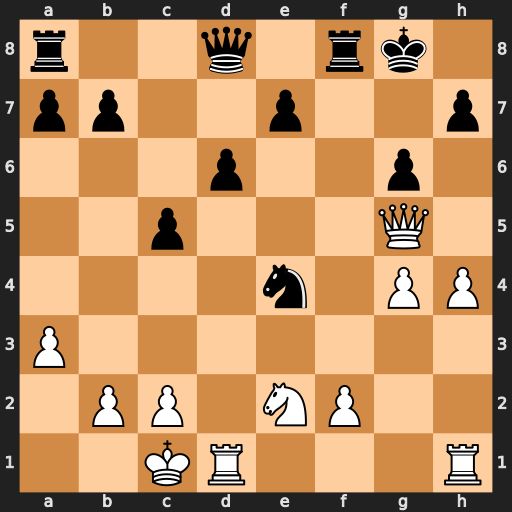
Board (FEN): r2q1rk1/pp2p2p/3p2p1/2p3Q1/4n1PP/P7/1PP1NP2/2KR3R
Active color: w
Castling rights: -
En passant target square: -
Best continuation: Qd5+ Rf7 Qxe4